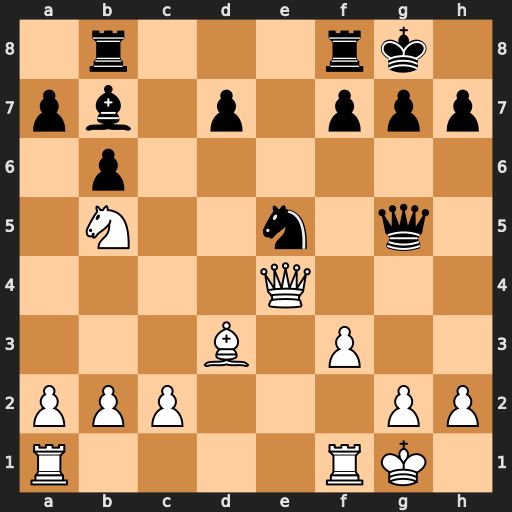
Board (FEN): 1r3rk1/pb1p1ppp/1p6/1N2n1q1/4Q3/3B1P2/PPP3PP/R4RK1
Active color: w
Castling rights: -
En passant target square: -
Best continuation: Qxh7#